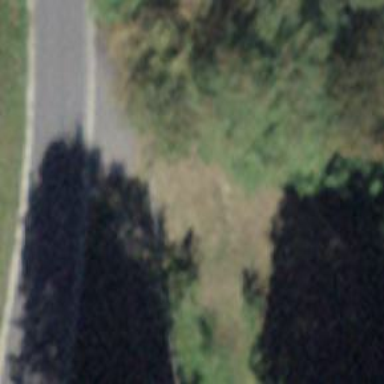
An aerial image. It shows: Unpaved driveway with service road designation.